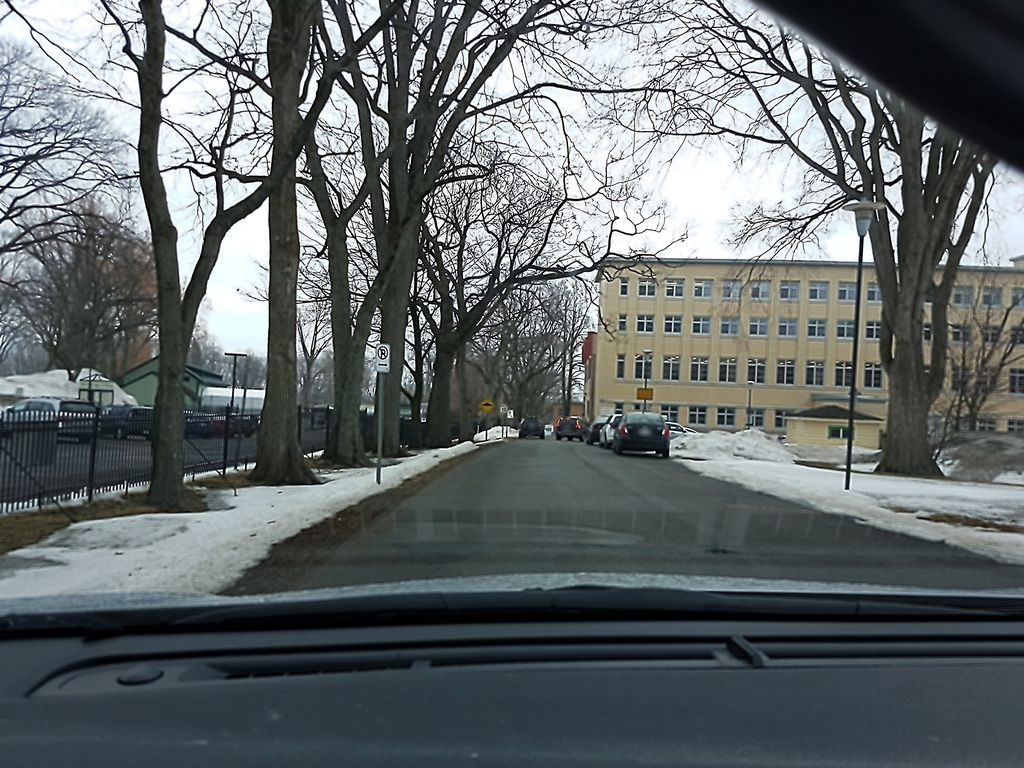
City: quebec_city